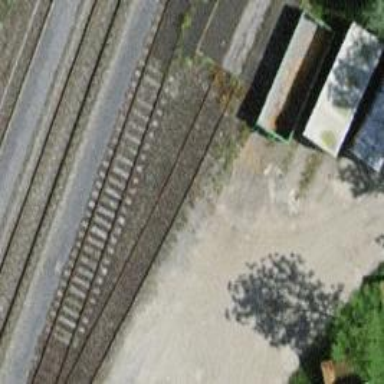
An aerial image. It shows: Siding railway track with one rail.